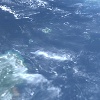
Label: water